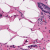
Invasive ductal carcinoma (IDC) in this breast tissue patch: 0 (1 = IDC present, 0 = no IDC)